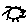
Label: sun